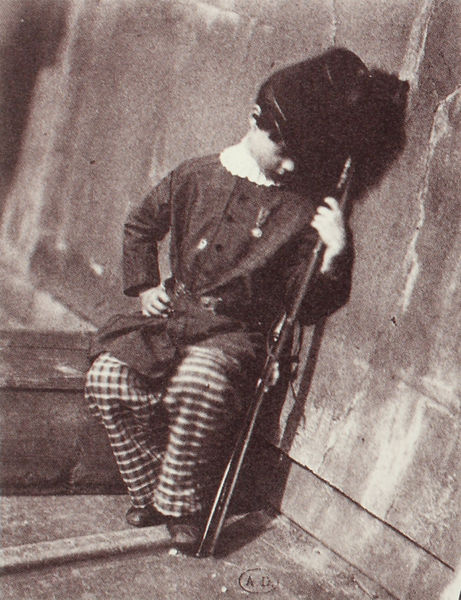
Titel: Le petit soldat
Künstler: H. Le Secq
Schlagwörter: sitzen, hut, kariert, karo, hose, wand, kragen, stein, wache, kostüm, mantel, sitzend, kind, ruhen, schlafen, stab, mauer, rast, lehnen, lanze, verkleidung, stufe, junge, knöpfe, foto, fotografie, photographie, waffe, kittel, helm, orden, photo, türkisch, gewehr, wächter, heln, türke, muskete, anlehen, balkan, köstüm, karohose, karierte hose, rasz